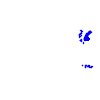
Particle: electron